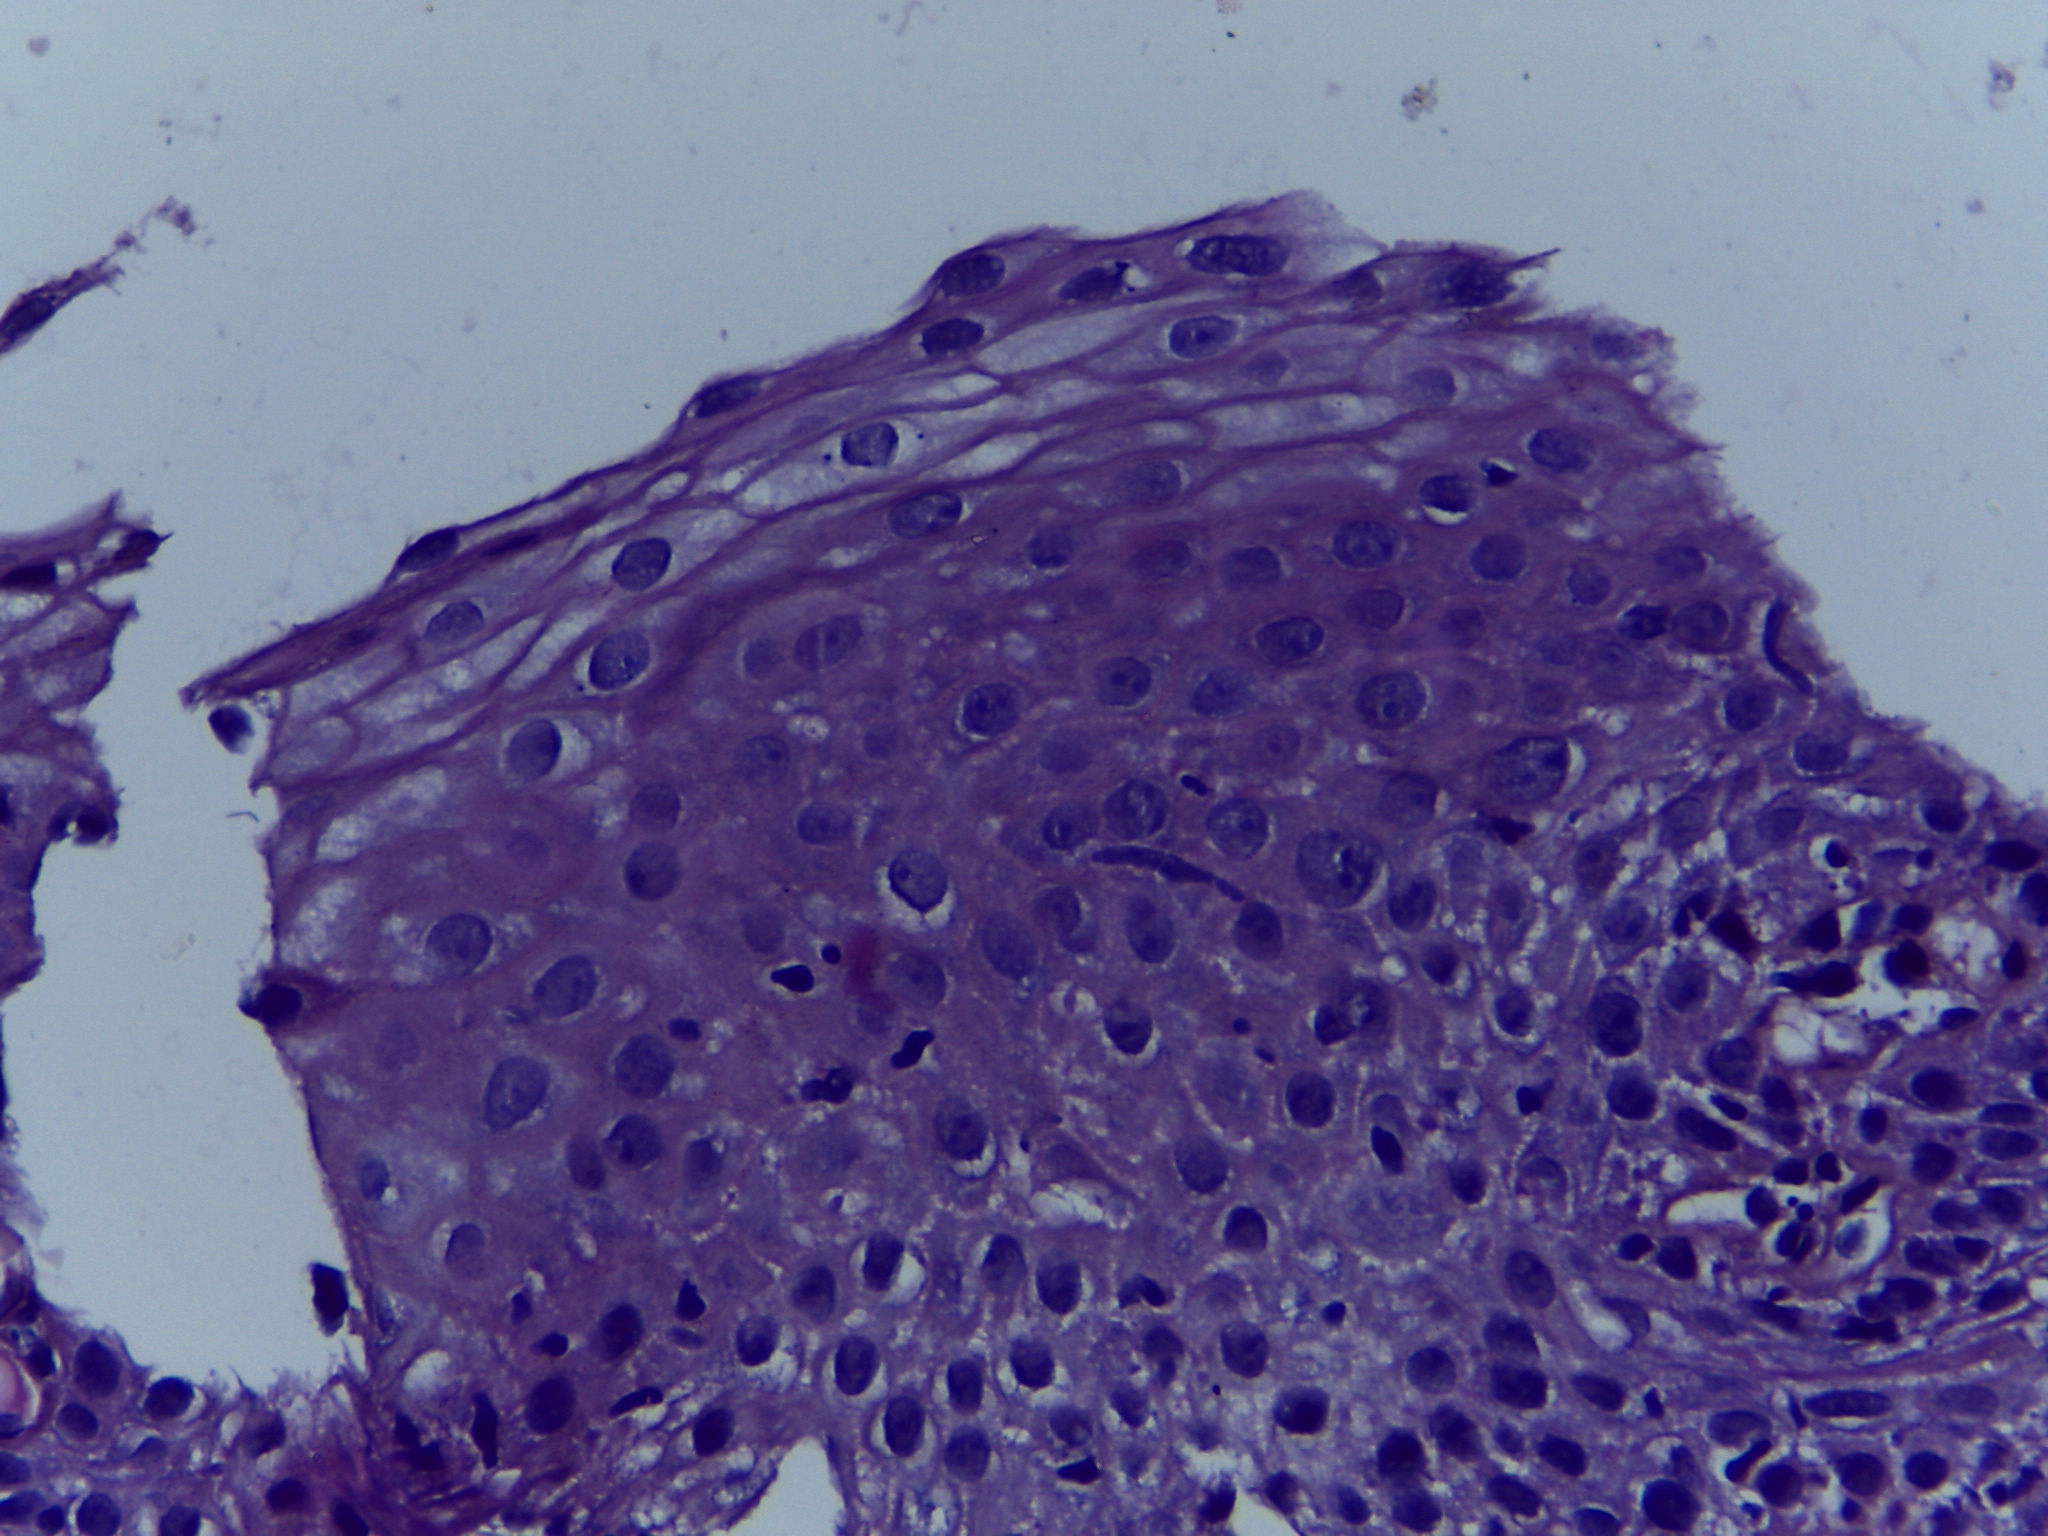
Diagnosis: Normal